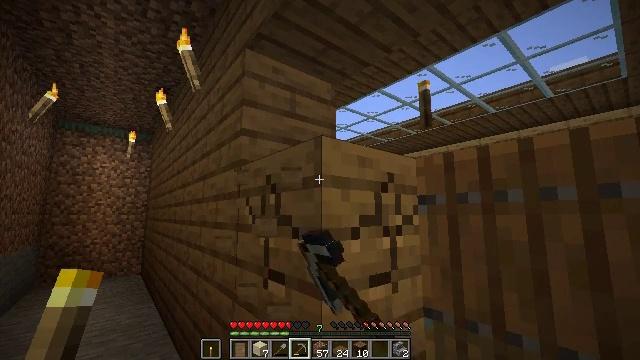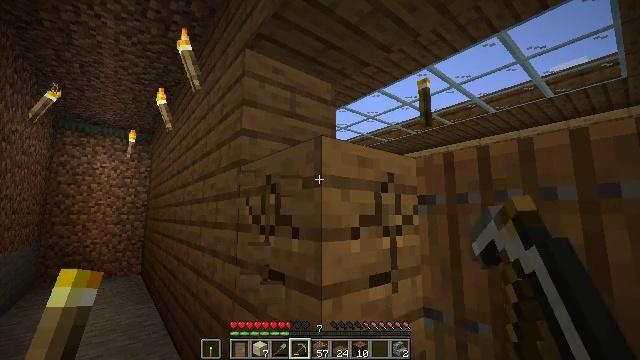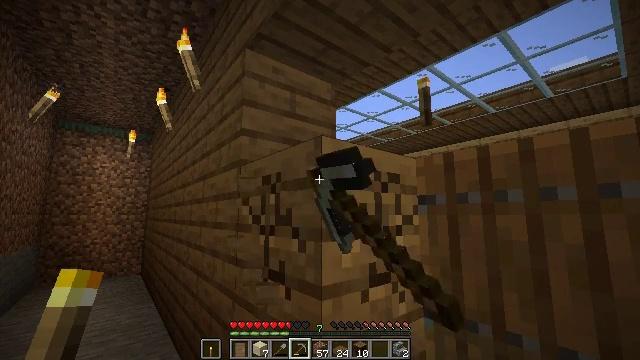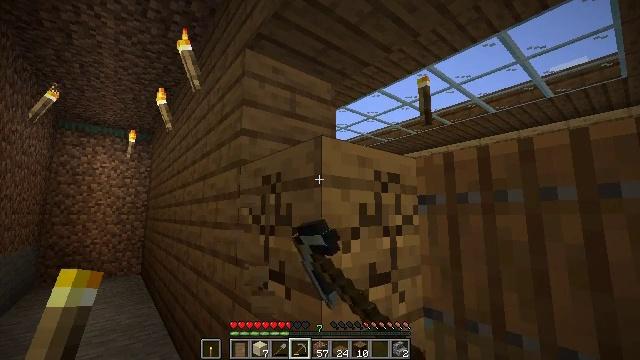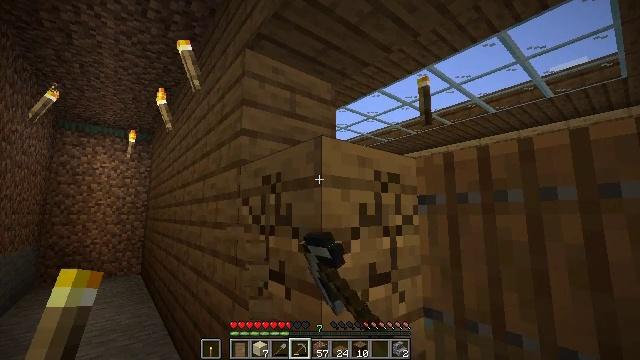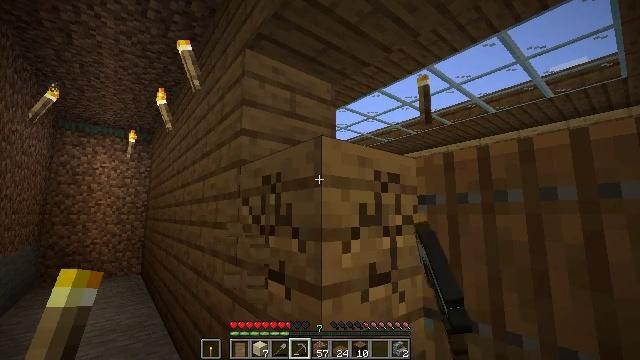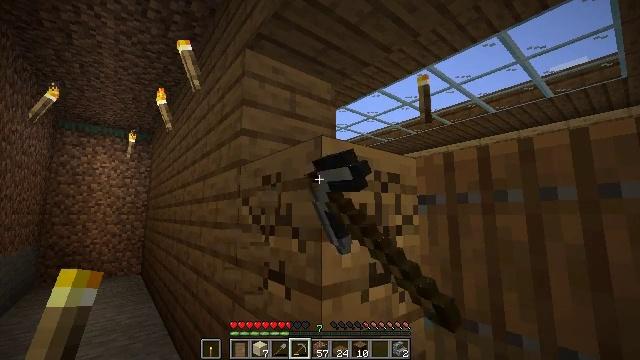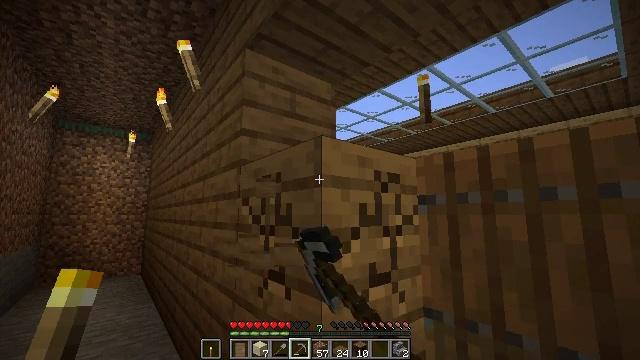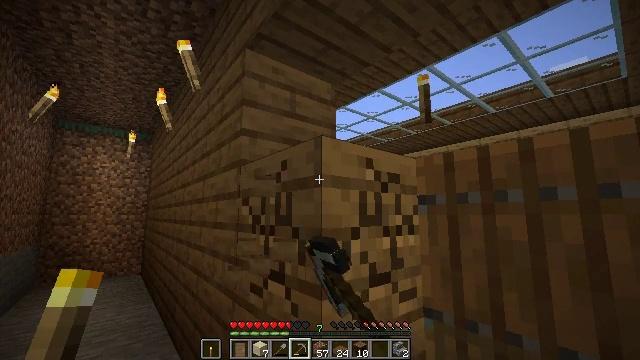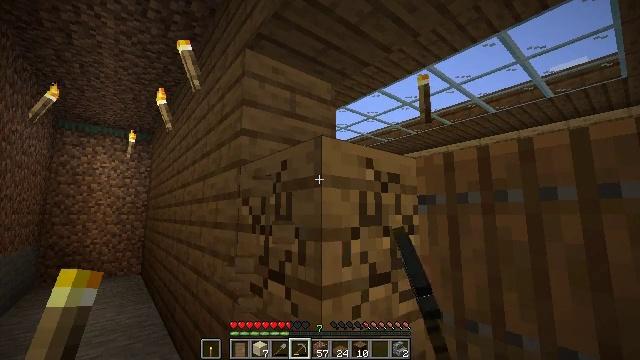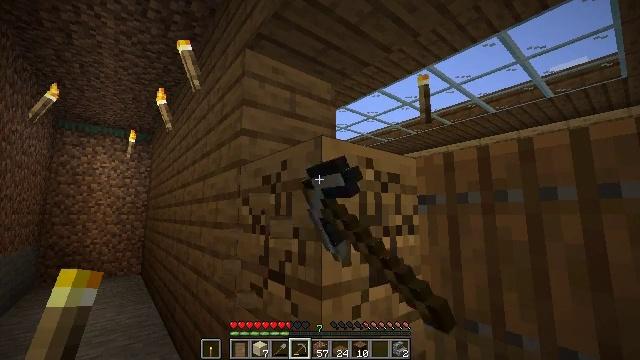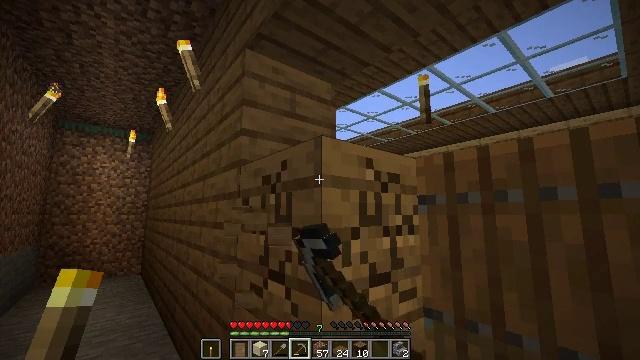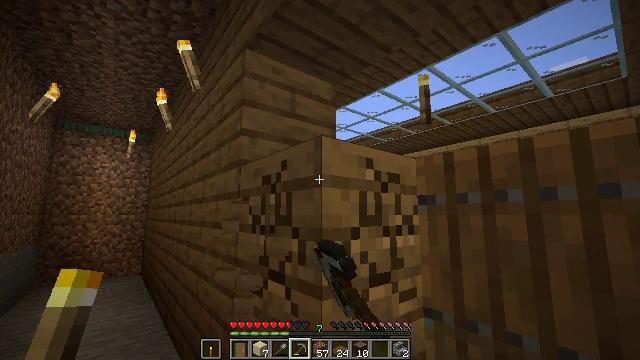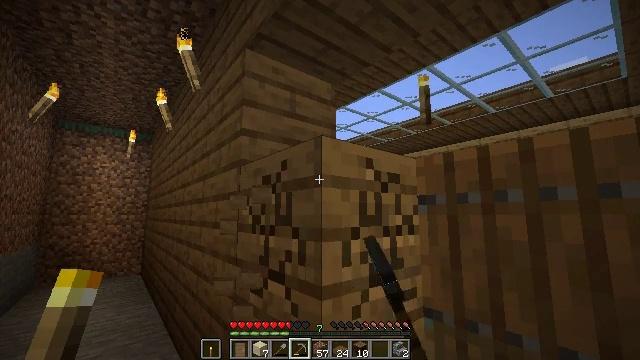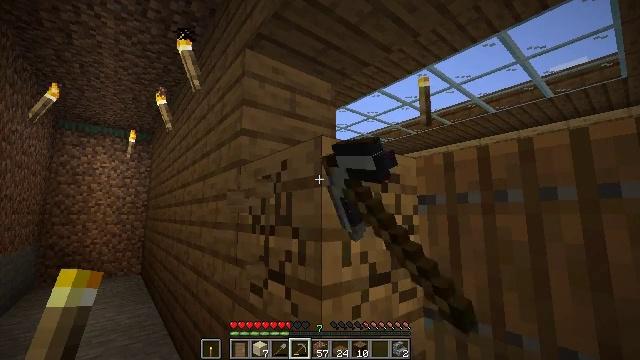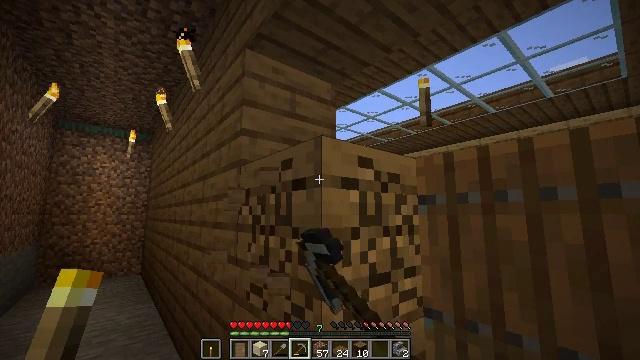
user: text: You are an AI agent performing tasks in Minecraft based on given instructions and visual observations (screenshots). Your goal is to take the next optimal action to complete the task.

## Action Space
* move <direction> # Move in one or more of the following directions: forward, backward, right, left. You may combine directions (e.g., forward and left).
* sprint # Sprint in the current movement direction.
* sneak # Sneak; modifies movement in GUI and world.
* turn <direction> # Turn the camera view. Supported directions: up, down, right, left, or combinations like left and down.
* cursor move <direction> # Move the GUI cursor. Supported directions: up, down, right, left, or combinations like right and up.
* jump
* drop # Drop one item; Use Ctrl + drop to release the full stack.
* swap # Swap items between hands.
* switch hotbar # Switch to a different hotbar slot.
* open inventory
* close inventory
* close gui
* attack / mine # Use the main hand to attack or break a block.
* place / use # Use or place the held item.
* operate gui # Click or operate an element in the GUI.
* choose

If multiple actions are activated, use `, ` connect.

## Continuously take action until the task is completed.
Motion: motion action
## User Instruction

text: Mine spruce planks to gather materials.
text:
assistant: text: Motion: attack / mine
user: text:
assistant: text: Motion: attack / mine
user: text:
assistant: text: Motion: attack / mine
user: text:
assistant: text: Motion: attack / mine
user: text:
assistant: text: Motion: attack / mine
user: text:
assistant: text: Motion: attack / mine
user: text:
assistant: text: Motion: attack / mine
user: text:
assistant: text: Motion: attack / mine
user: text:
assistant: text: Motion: attack / mine
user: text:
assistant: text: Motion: attack / mine
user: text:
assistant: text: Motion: attack / mine
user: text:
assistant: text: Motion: attack / mine
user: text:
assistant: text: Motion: attack / mine
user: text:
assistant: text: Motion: attack / mine
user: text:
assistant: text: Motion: attack / mine
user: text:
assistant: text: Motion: attack / mine
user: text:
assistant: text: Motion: attack / mine
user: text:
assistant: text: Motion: attack / mine
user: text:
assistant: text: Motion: attack / mine
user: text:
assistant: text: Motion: attack / mine
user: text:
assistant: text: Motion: attack / mine
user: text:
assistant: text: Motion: attack / mine
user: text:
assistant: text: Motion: attack / mine
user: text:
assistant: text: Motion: attack / mine
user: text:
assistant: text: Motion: attack / mine
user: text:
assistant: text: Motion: attack / mine
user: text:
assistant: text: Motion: attack / mine
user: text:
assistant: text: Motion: attack / mine
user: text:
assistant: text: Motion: attack / mine
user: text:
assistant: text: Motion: attack / mine